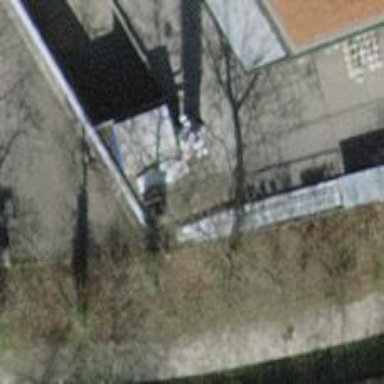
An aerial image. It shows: Communication mast tower.